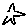
Label: star